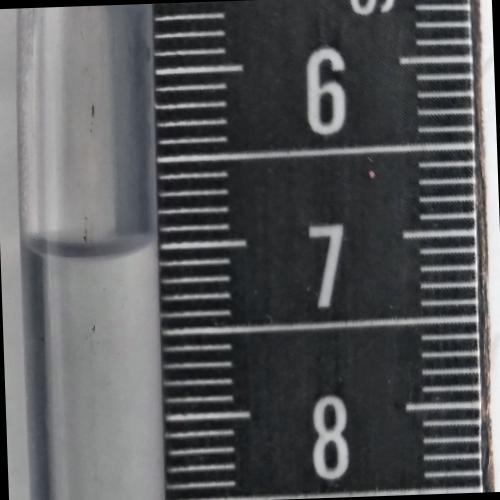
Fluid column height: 7.0 cm